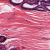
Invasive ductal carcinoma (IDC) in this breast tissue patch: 0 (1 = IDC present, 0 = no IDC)